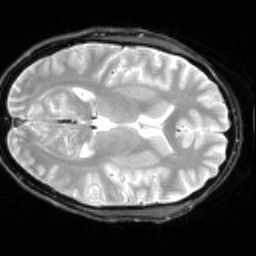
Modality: inplaneT2
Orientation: axial
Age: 36
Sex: male